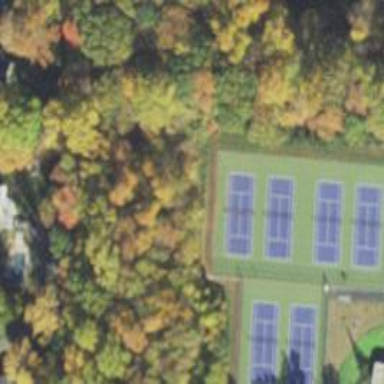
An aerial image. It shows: Tennis court in leisure pitch.